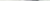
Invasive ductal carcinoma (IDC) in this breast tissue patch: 0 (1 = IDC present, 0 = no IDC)